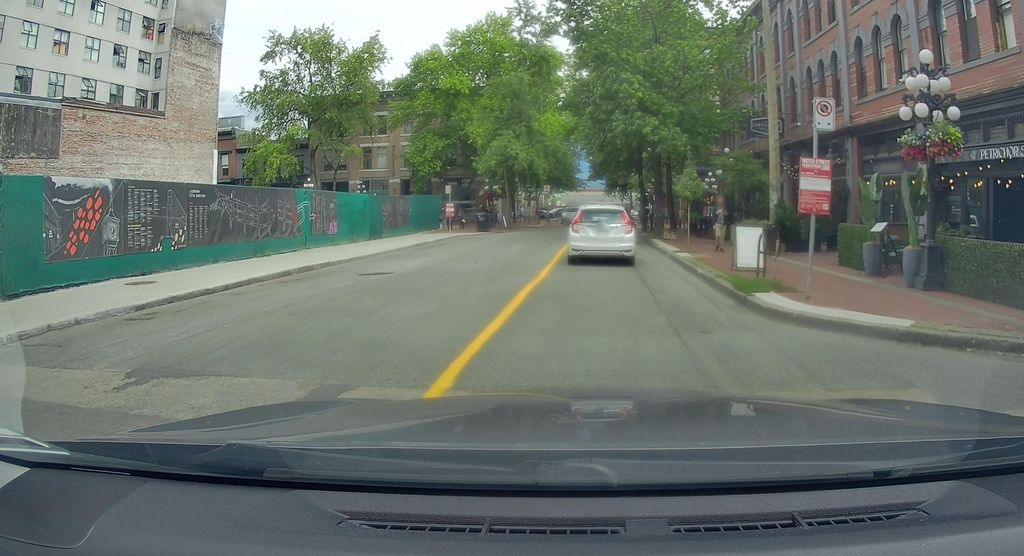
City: vancouver